Interaction volume radius: 5 \u00c5
Interaction volume height: 25 \u00c5
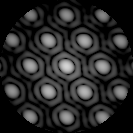
Disorder parameter: 0.03493